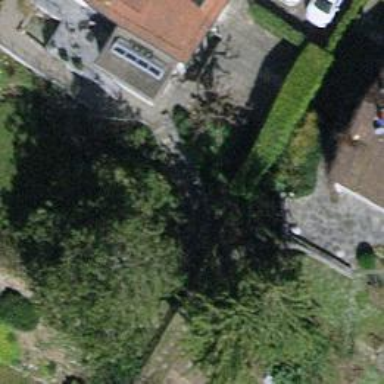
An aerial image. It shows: Single tag "natural: tree."